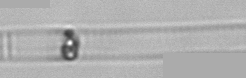
Label: Dactyliosolen_blavyanus